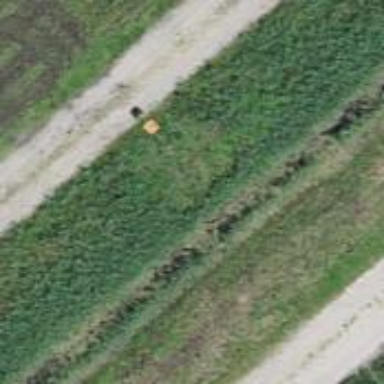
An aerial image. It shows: Pole supporting roof covering pipeline marker.